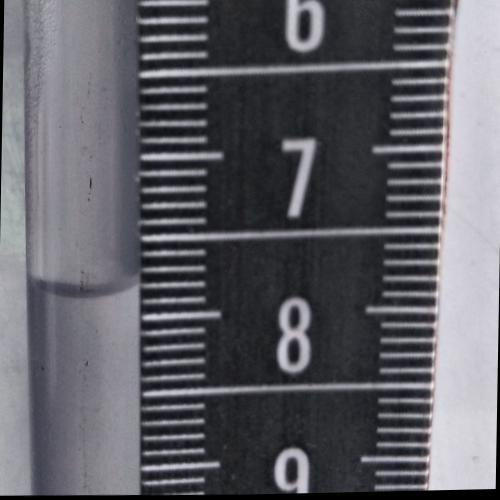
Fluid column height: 7.8 cm